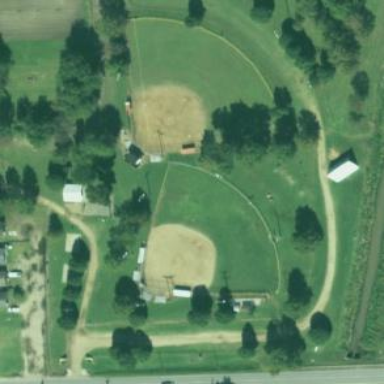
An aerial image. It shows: Baseball pitch for leisure land.